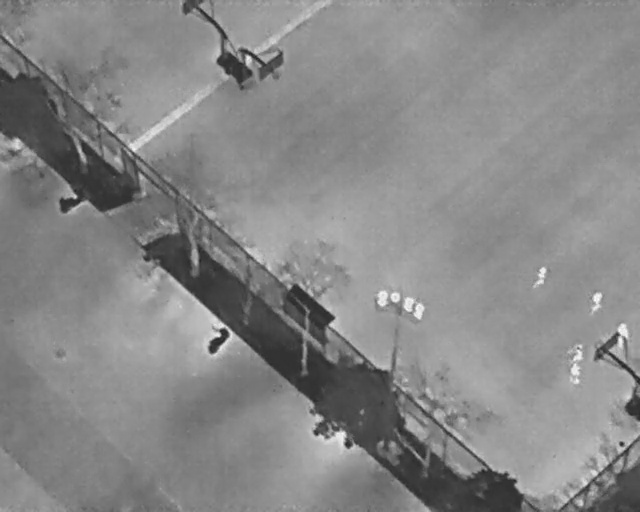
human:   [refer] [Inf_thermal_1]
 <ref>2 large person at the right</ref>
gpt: <box>[[88, 67, 92, 70, 14], [94, 63, 99, 66, 2]]</box>

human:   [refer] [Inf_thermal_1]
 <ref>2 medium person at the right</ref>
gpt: <box>[[82, 52, 86, 55, 3], [91, 57, 95, 60, 14]]</box>